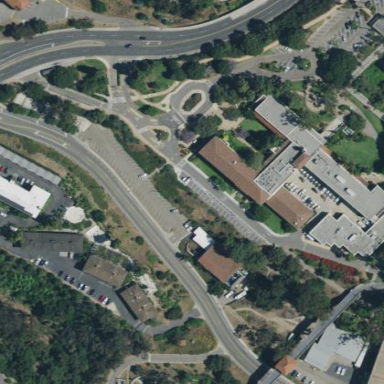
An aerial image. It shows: College building.